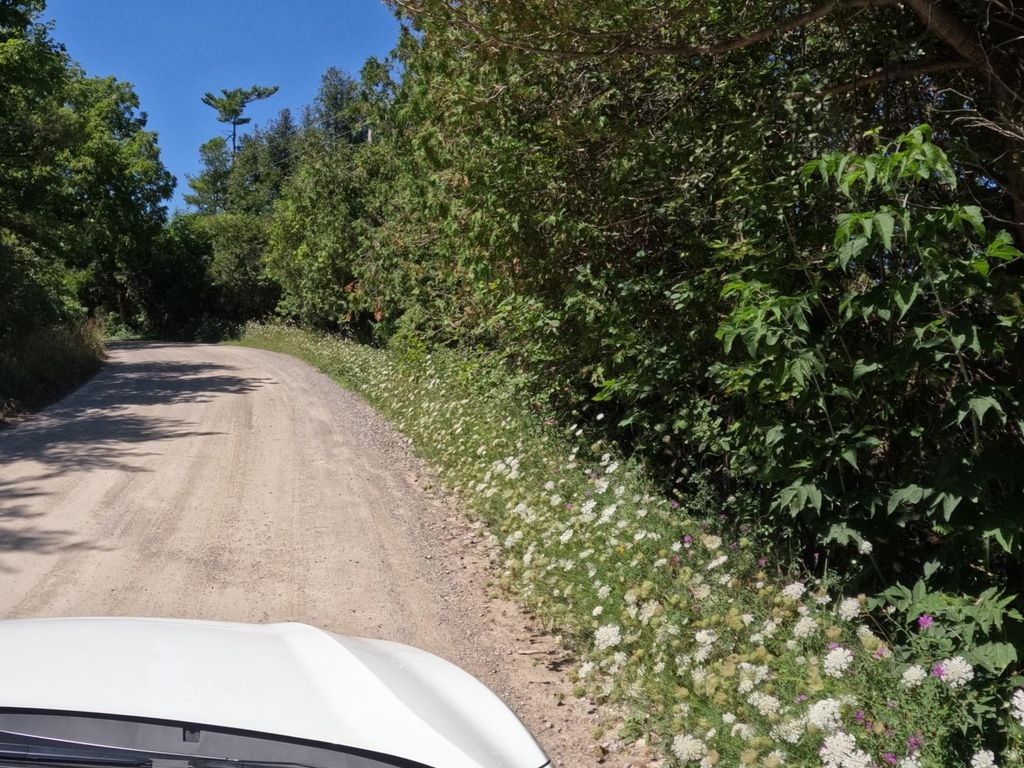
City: kitchener-waterloo